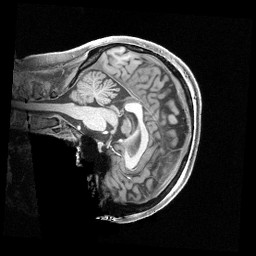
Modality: T1w
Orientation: sagittal
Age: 27
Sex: female
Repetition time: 2.4 s
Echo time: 0.00222 s